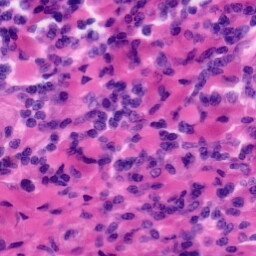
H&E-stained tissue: Tonsil